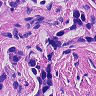
Metastatic tissue present: yes